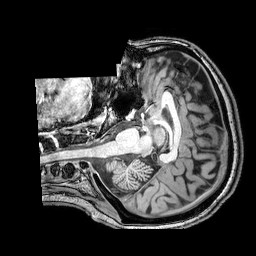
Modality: T1w
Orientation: axial
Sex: female
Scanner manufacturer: philips
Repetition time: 0.008185 s
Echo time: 0.00376 s